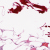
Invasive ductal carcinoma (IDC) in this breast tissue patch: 0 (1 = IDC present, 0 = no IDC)